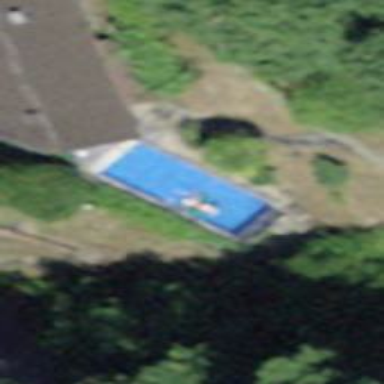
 perfect for swimming and other water activities."